Question: I'm looking for a software for drawing scientific data, mostly vectors, coordinate systems and diagrams, for example:

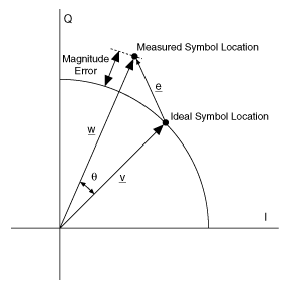
Answer: Have you looked at: <URL>?